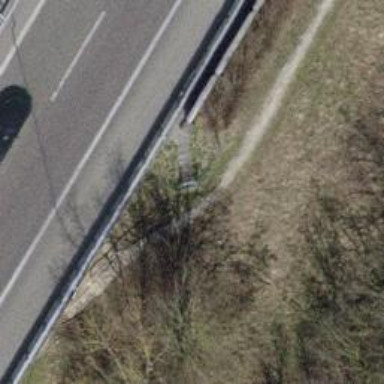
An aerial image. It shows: Set of steps on the road.